Question: <URL>I am developing an Android app.
Dynamically I created name (obtained from server), but now I need to add colored rectangles of same height and width and some textview in it.
I have attached the image that I need to develop.
How can I achieve this? Using canvas? I am finding it very difficult.

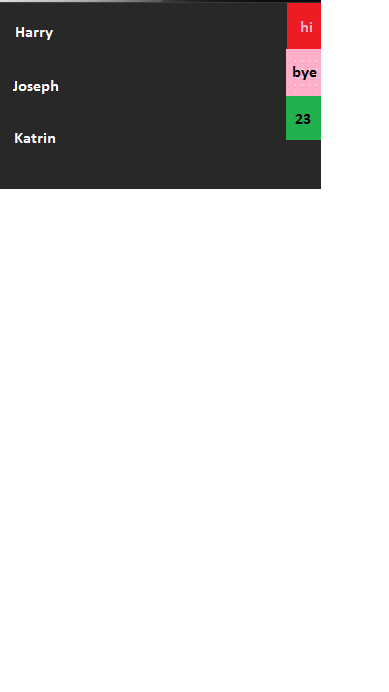
Answer: For TextView, just add padding and background to achive this :)
Try this:
'''
<?xml version="1.0" encoding="utf-8"?>
<LinearLayout xmlns:android="http://schemas.android.com/apk/res/android"
xmlns:tools="http://schemas.android.com/tools"
android:layout_width="match_parent"
android:layout_height="wrap_content"
android:orientation="horizontal"
android:background="#BBBBBB"
tools:context="xyz.mhuy.myapplication.MainActivity">
<RelativeLayout
android:id="@+id/relativeLayout1"
android:layout_width="fill_parent"
android:layout_height="wrap_content"
android:background="@android:color/black" >
<TextView
android:layout_width="wrap_content"
android:layout_height="wrap_content"
android:text="HelloWorld"
android:padding="10dp"
android:textColor="#ffffff"
android:gravity=""/>
<TextView
android:id="@+id/button2"
android:padding="10dp"
android:background="#ff0000"
android:textColor="#ffffff"
android:textStyle="bold"
android:layout_width="wrap_content"
android:layout_height="wrap_content"
android:text="next"
android:layout_alignParentRight="true"/>
</RelativeLayout>
</LinearLayout>
'''
Above Is what you mean? the result is:
<URL>